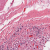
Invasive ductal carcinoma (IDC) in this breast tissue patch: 1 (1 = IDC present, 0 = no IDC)